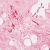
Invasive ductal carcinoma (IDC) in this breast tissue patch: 0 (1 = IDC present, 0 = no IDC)